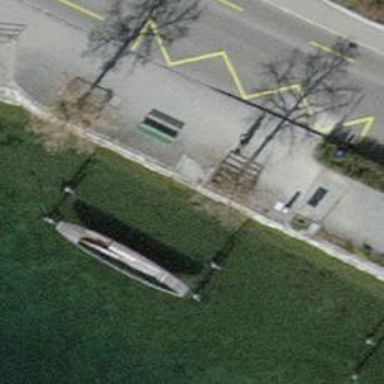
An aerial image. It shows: Bench for seating.